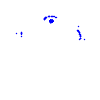
Particle: kaon